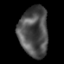
Tissue: lung
Cell type: Epithelial cells
Senescence score: 0.1592
Nuclear area (px): 1421
Mean DAPI intensity: 78.533